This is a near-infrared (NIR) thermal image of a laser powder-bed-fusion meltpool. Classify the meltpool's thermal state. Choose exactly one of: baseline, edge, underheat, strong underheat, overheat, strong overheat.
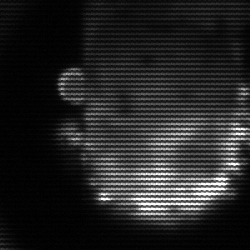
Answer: baseline